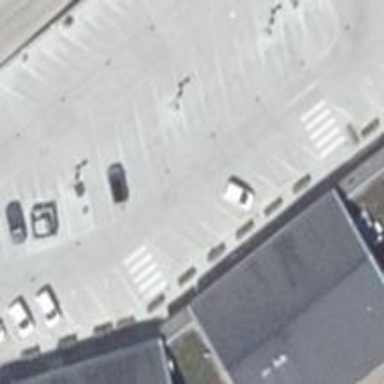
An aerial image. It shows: Mall.